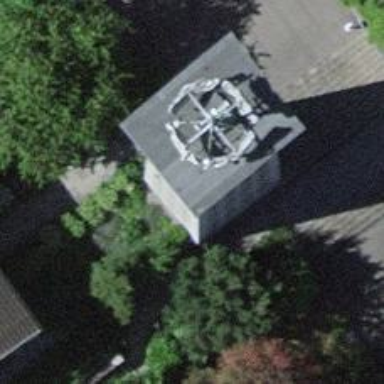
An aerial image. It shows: Bell tower that is man-made.